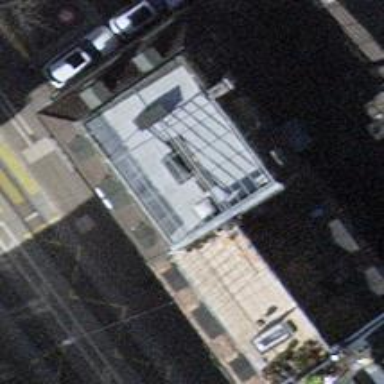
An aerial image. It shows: Restaurant.